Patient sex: M
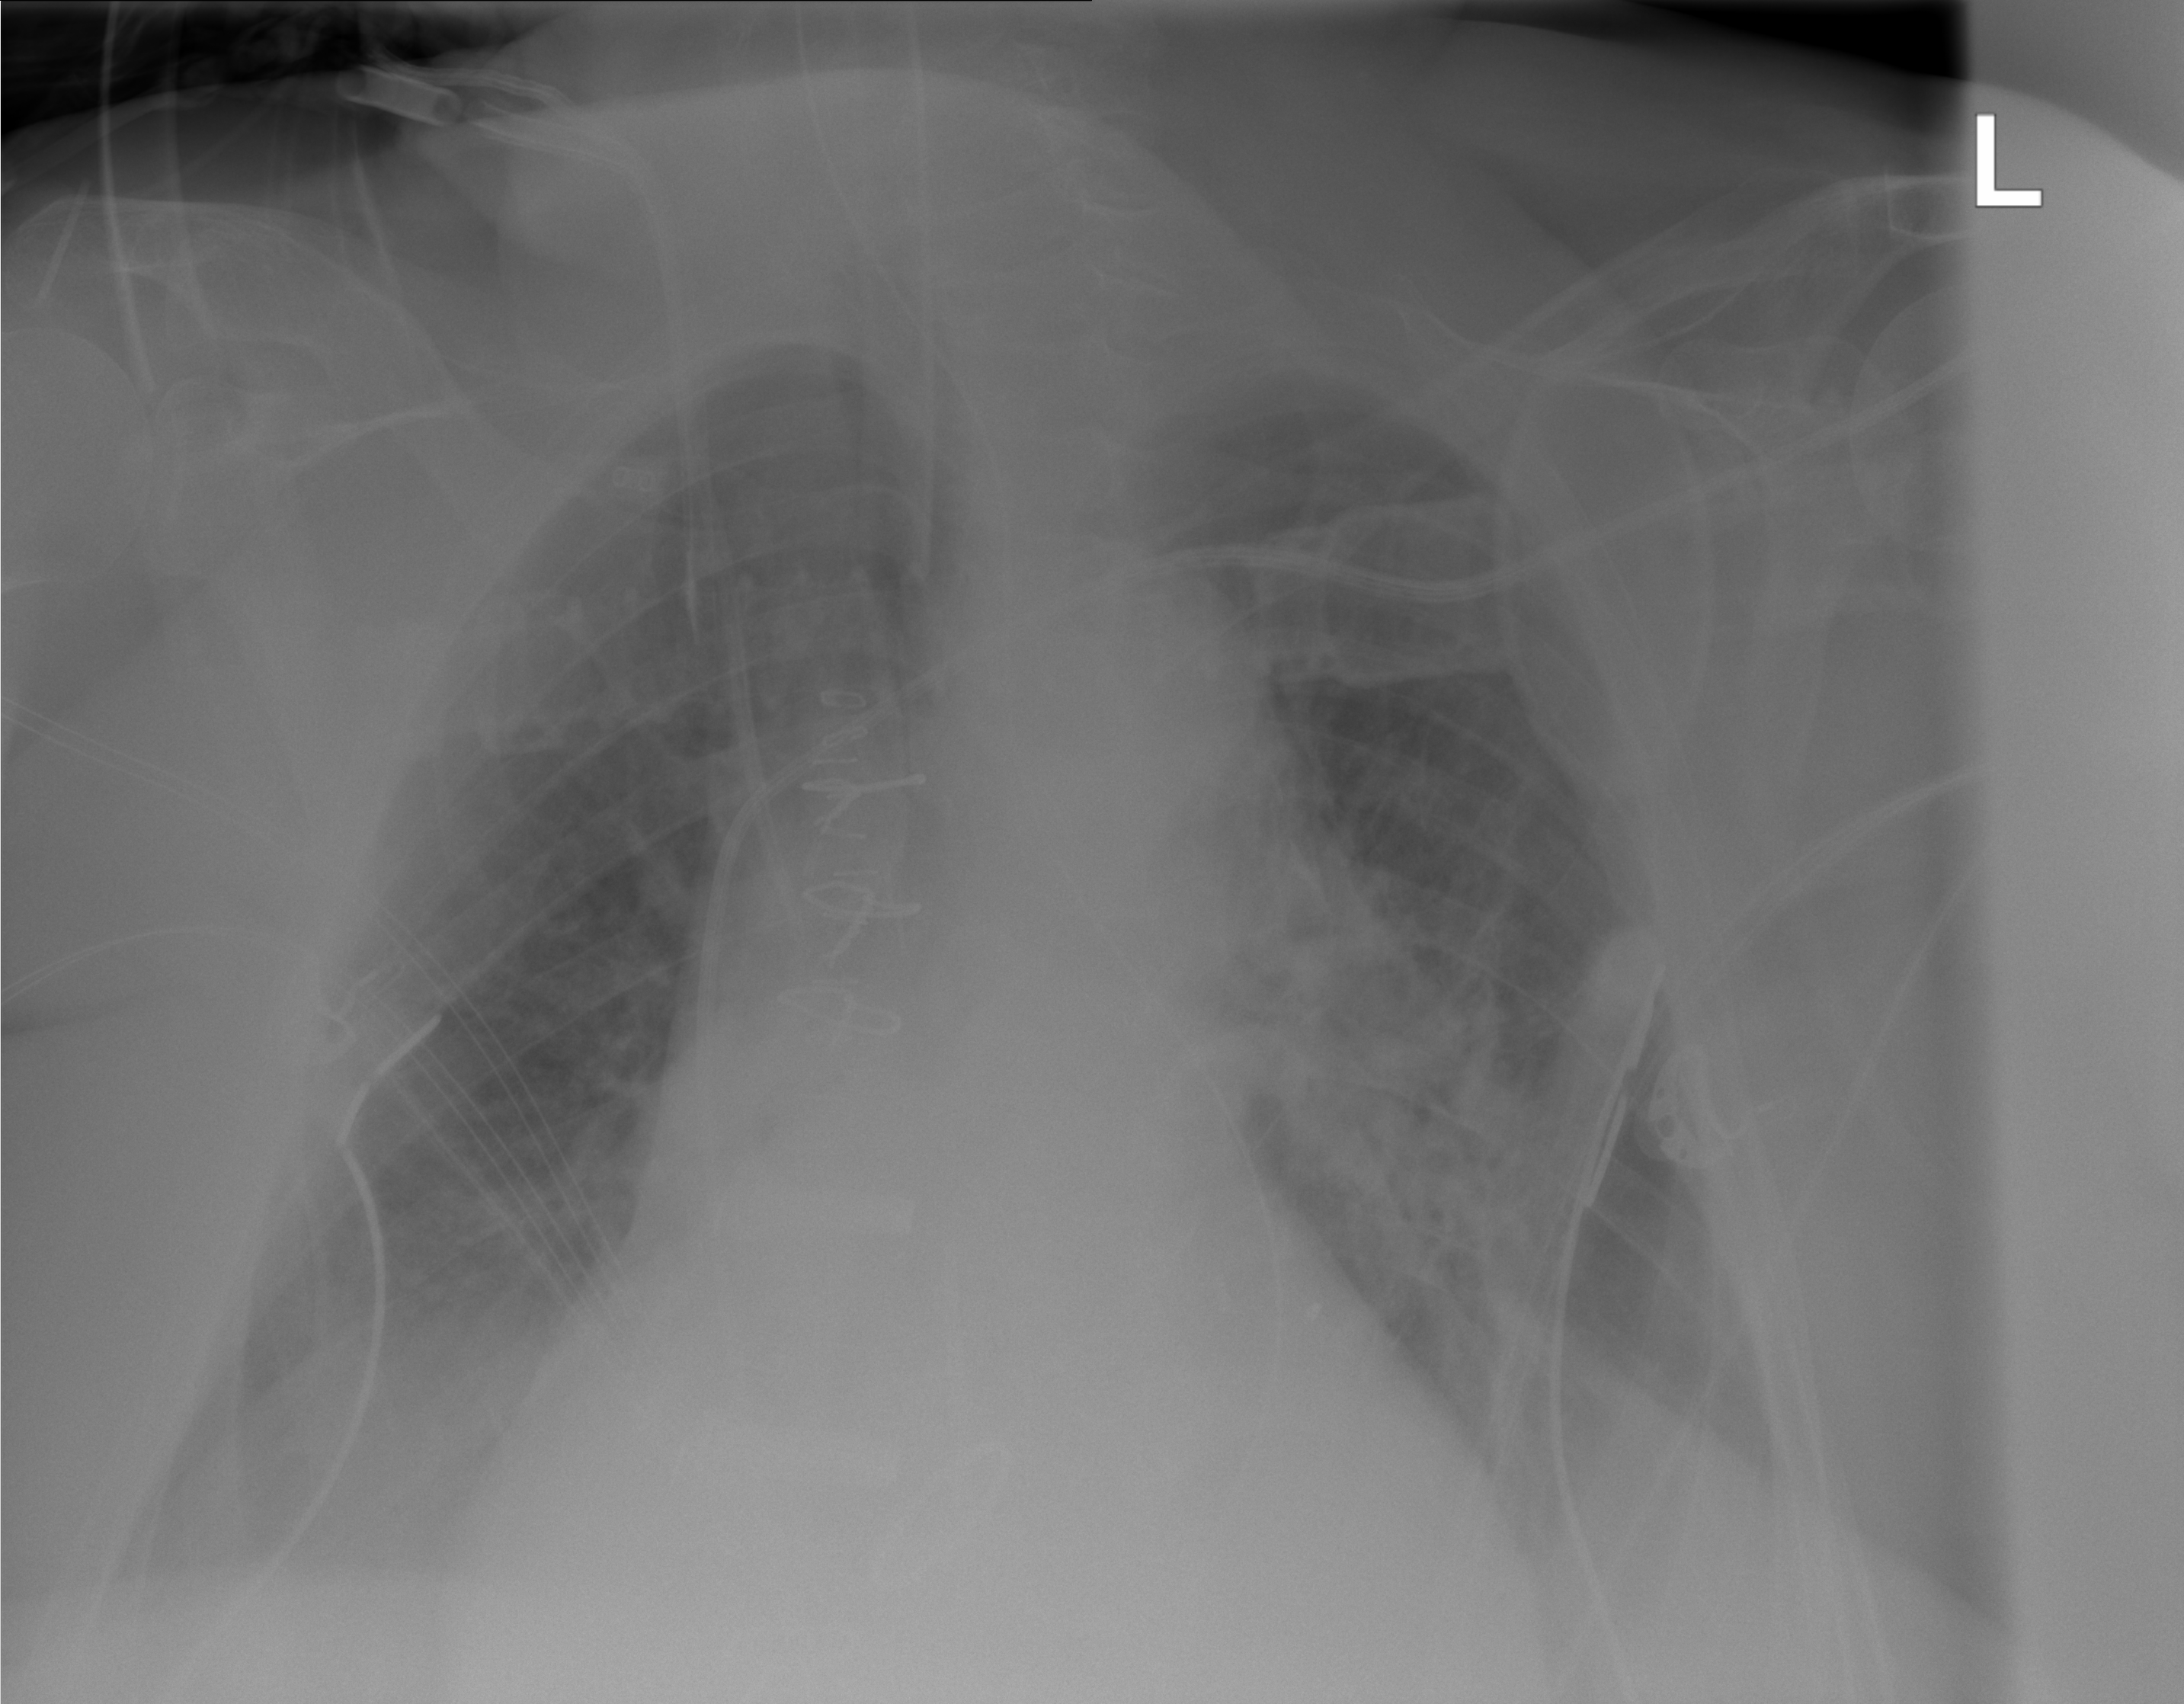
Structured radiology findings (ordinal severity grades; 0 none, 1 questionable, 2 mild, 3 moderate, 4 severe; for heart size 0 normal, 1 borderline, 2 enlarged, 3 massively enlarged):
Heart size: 2
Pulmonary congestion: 2
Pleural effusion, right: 0
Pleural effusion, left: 2
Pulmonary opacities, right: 0
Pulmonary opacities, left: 0
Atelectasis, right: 0
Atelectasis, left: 2